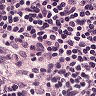
Metastatic tissue present: no